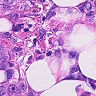
Metastatic tissue present: yes